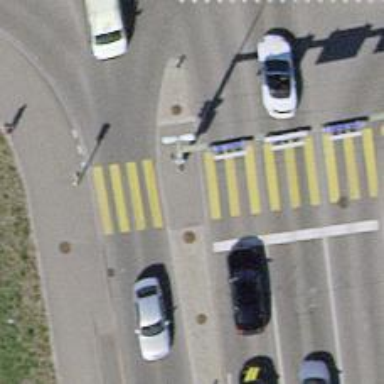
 identified as zebra crossing. It includes island."